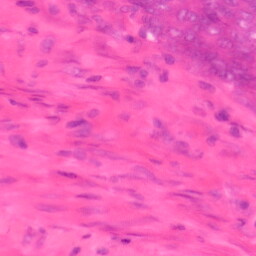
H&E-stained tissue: Colon